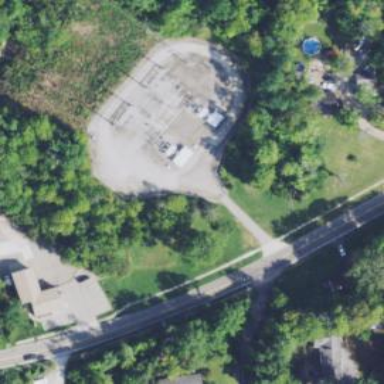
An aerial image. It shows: Power substation.